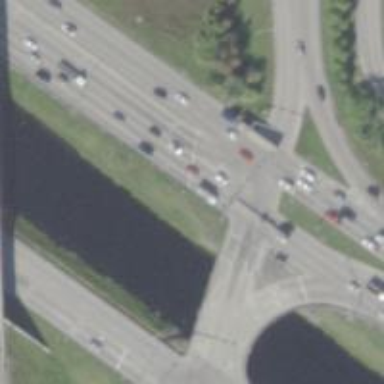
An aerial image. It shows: Trunk link highway.